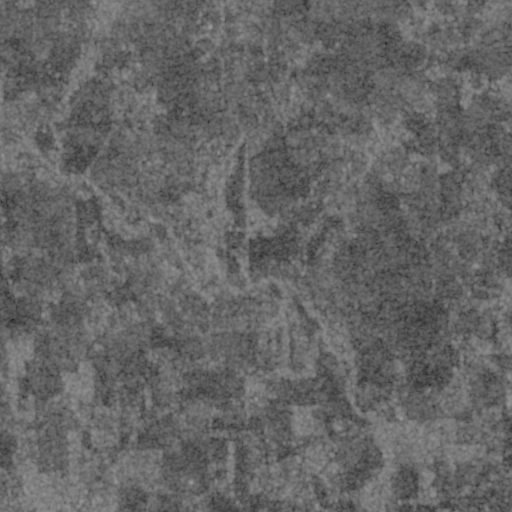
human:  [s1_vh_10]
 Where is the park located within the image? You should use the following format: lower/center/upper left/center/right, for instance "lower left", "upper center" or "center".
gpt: The park is located in the upper right of the image.
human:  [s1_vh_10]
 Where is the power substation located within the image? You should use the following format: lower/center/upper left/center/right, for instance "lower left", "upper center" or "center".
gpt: The power substation is located in the lower right of the image.
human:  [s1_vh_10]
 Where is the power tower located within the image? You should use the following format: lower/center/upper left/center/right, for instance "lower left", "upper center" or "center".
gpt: There is no power tower in the image.

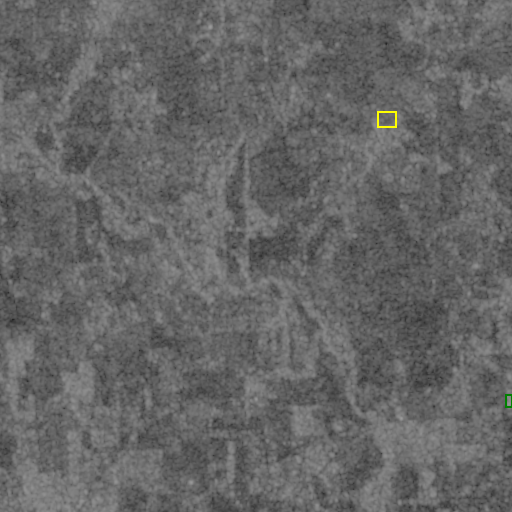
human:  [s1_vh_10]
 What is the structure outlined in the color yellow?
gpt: The structure outlined in yellow is a park.
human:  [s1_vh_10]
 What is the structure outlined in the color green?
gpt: The structure outlined in green is a power substation.
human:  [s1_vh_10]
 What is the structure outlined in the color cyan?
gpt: There is no cyan outline.